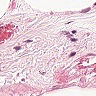
Metastatic tissue present: no